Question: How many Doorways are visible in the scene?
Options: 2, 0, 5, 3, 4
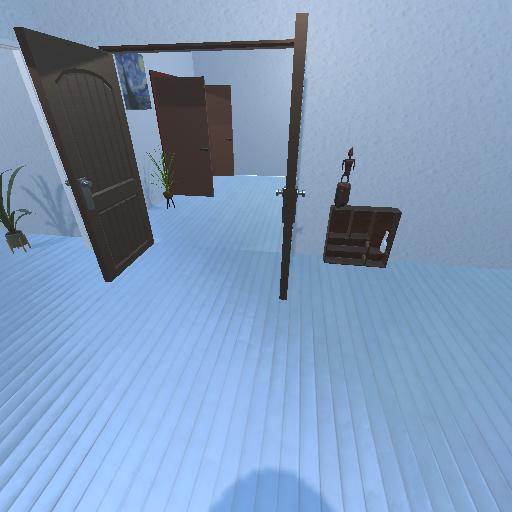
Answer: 2